Question:
I wanna to add one button in the center, and two in the bottom (one on the lift and the second on the right) using linearlayout programmatically if that possible ?
best practice and different idea are welcome too
A picture attached, Thanks in advance
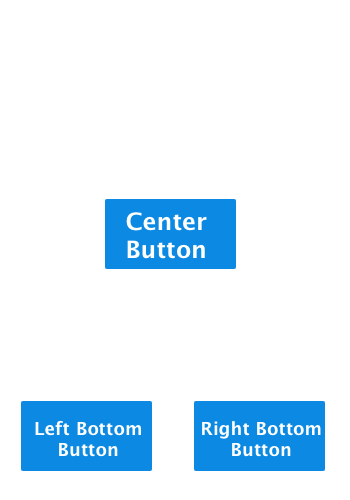
Answer: '''
<?xml version="1.0" encoding="utf-8"?>
<LinearLayout xmlns:android="http://schemas.android.com/apk/res/android"
android:layout_width="match_parent"
android:layout_height="match_parent"
android:gravity="center"
android:orientation="vertical" >
<LinearLayout
android:layout_width="match_parent"
android:layout_height="match_parent"
android:layout_weight="1"
android:gravity="center" >
<Button
android:layout_width="wrap_content"
android:layout_height="wrap_content"
android:text="Center Button" />
</LinearLayout>
<LinearLayout
android:layout_width="match_parent"
android:layout_height="match_parent"
android:layout_weight="5"
android:gravity="center"
android:orientation="horizontal" >
<Button
android:layout_width="wrap_content"
android:layout_height="wrap_content"
android:text="Left Bottom" />
<Button
android:layout_width="wrap_content"
android:layout_height="wrap_content"
android:text="Right Bottom" />
</LinearLayout>
</LinearLayout>
'''